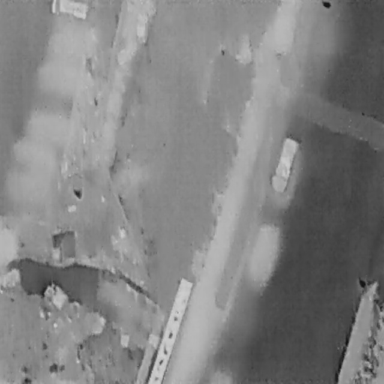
There are two Cars in the infrared image.